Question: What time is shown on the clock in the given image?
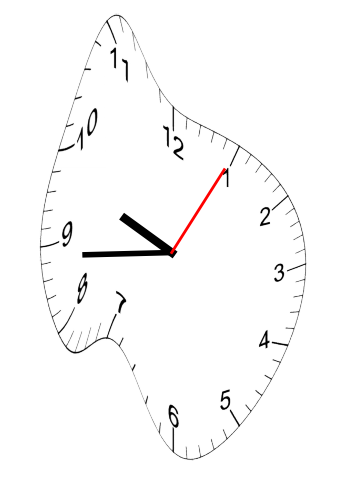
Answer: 09:44:05